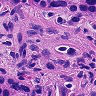
Metastatic tissue present: yes